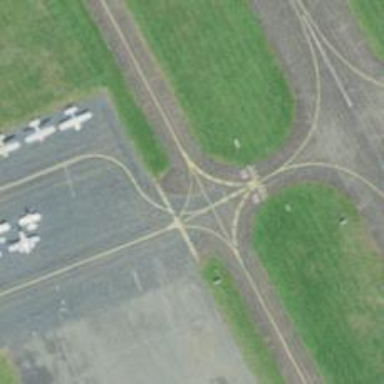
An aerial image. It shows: Image of taxiway at airport.